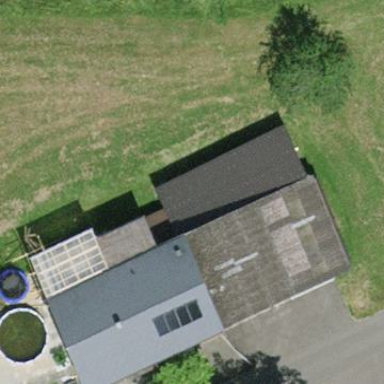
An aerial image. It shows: View of roof of building.